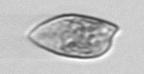
Label: Prorocentrum_dentatum